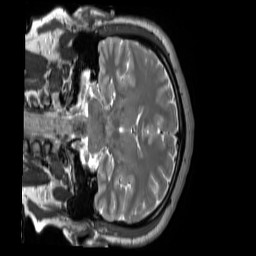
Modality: T2w
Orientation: coronal
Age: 38
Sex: male
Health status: ill
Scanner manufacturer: siemens
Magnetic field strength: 3 T
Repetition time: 2.8 s
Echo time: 0.326 s